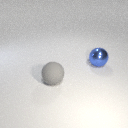
large gray rubber sphere in front of large blue metal sphere